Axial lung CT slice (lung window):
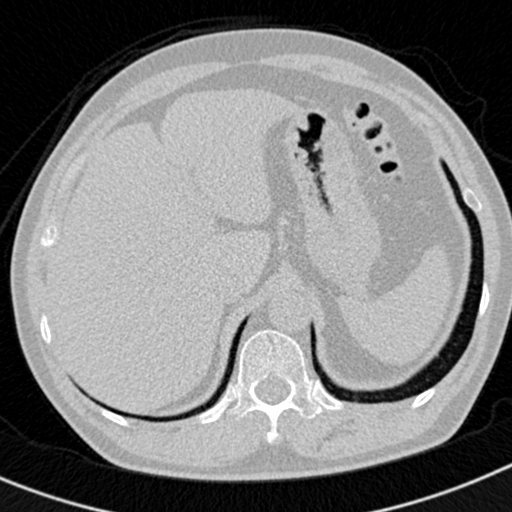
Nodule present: no